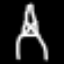
Label: The Eiffel Tower